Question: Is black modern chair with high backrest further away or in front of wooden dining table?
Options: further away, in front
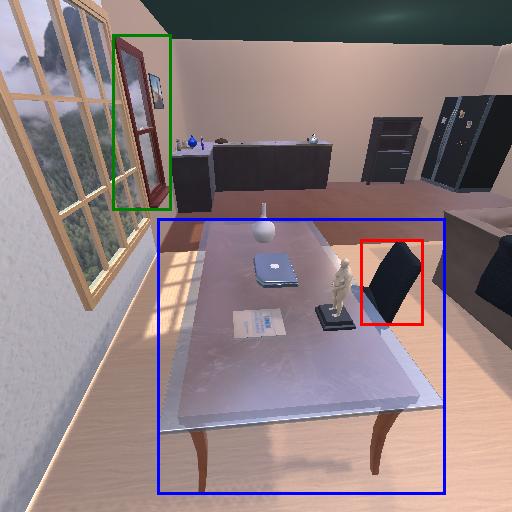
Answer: further away